Question: How can I quit the border to the EditText and show border in a color when I click to write in this EditText? Thank you.

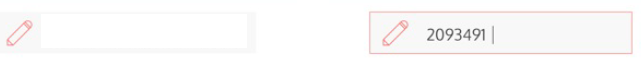
Answer: Try this..
'''
<EditText
android:layout_width="fill_parent"
android:layout_height="wrap_content"
android:background="@null"
//Or
android:background="#<PHONE>"
//Or
android:background="@android:color/transparent"
/>
'''
'''
editext.setOnClickListener(new OnClickListener(){
@Override
public void onClick(View arg0) {
// TODO Auto-generated method stub
editext.setBackgroundResource(R.drawable.border);
}
});
'''
Or
'''
editext.setOnTouchListener(new OnTouchListener(){
@Override
public boolean onTouch(View v, MotionEvent event) {
// TODO Auto-generated method stub
editext.setBackgroundResource(R.drawable.border);
return true;
}
});
'''